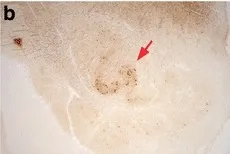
Degenerative changes in the patient's left (a, c) and right (b, d) ION at a more rostral level, with immunostains to calbindinD28k (a, b) and GAD (c, d). A distinct region with more numerous calbindinD28k-labeled neurons is again seen in the dorsal arm of the principal olive bilaterally along with preserved GAD staining (red arrows). There is patchy loss of GAD staining, more prominent in lateral and ventral regions of the principal olive in this region of ION. Scale bar: 250 mum, A-D.
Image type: pathology (immunostaining)